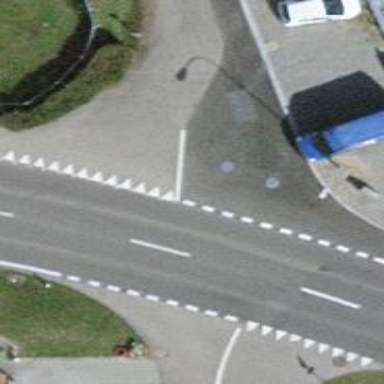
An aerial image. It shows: Secondary road.